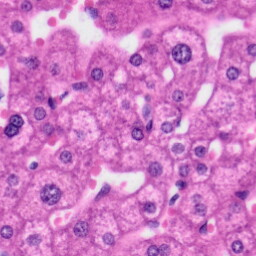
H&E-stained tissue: Liver